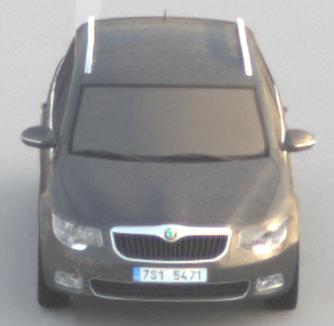
Make: Skoda
Model: Superb Combi 1.4 TSI
Detailed model: Superb (II) Combi
Model produced from: 2010/01
Model produced until: 2011/10
Doors: 5
Color: gray
Road condition: dry road
Daytime: sunrise or sunset
Contrast: low contrast